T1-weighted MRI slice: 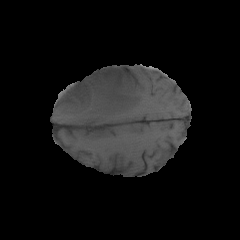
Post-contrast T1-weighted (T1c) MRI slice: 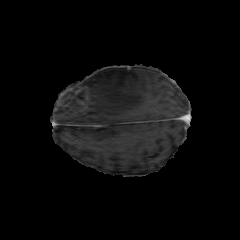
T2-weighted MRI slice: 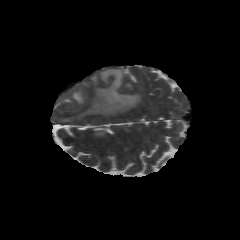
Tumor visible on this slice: yes